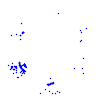
Particle: kaon